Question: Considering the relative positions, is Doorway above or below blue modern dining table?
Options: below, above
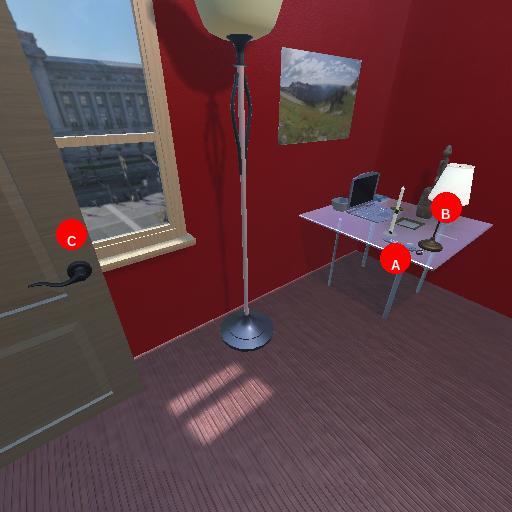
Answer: below